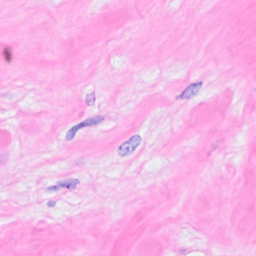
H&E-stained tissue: Breast